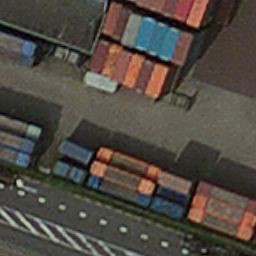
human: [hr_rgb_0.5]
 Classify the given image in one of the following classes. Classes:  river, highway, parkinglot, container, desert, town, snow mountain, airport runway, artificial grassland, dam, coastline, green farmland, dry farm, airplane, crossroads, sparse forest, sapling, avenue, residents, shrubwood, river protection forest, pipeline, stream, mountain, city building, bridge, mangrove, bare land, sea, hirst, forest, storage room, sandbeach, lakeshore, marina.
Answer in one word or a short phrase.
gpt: container